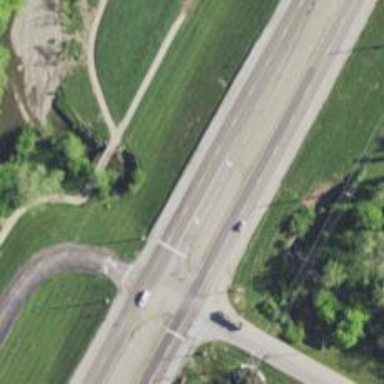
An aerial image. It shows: Trunk highway.